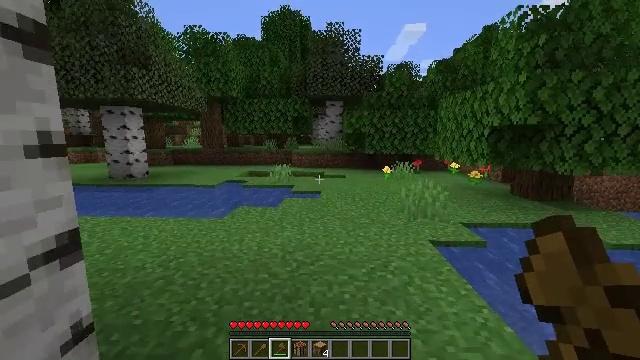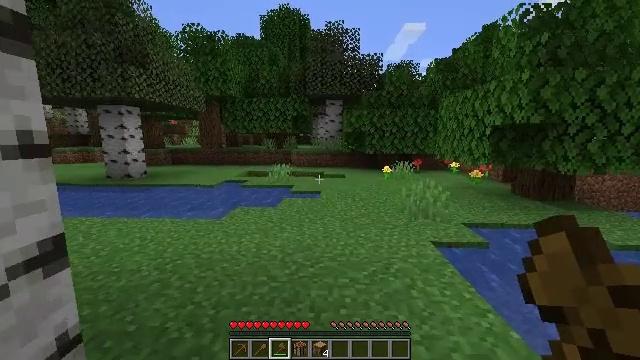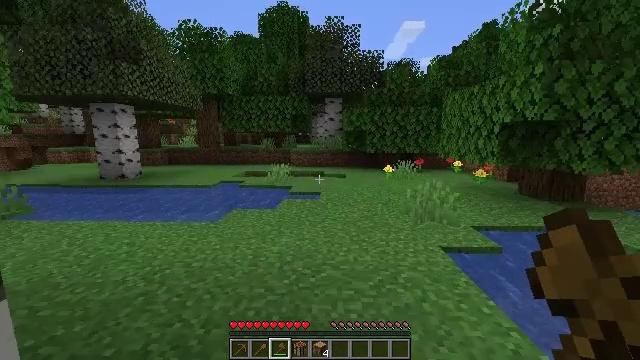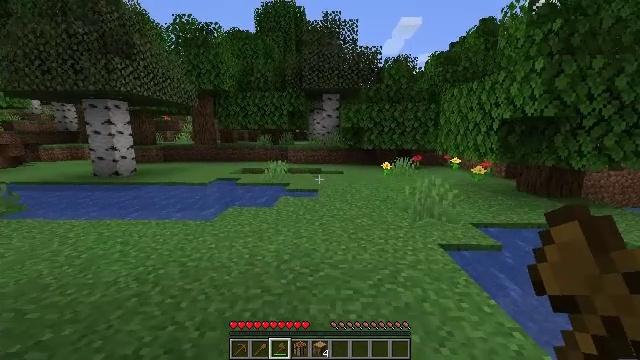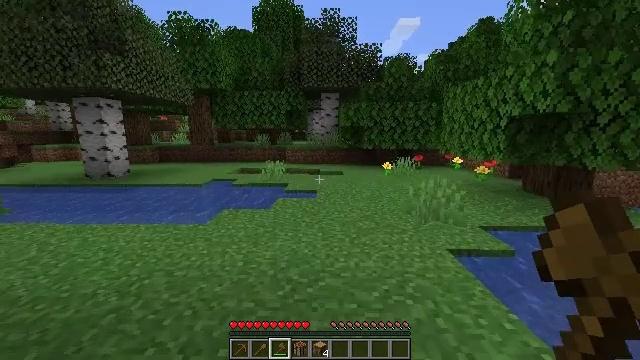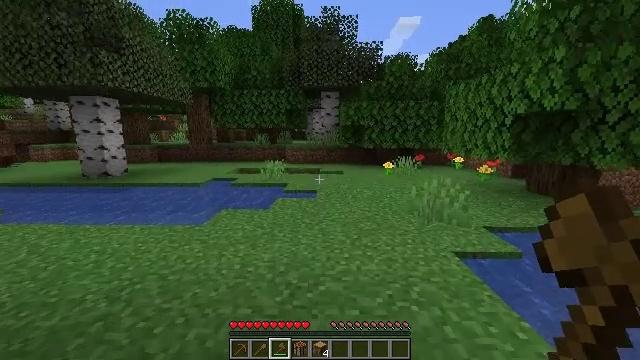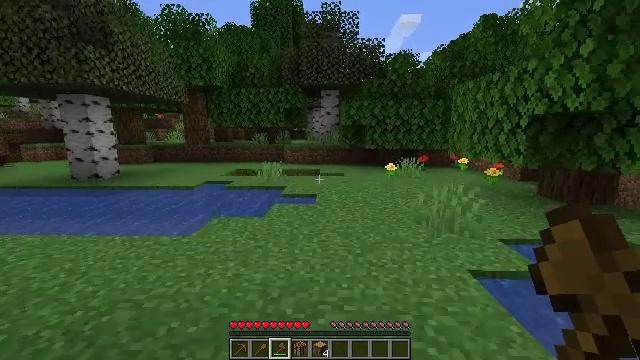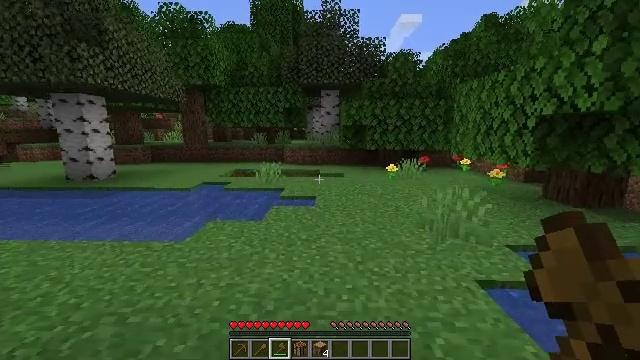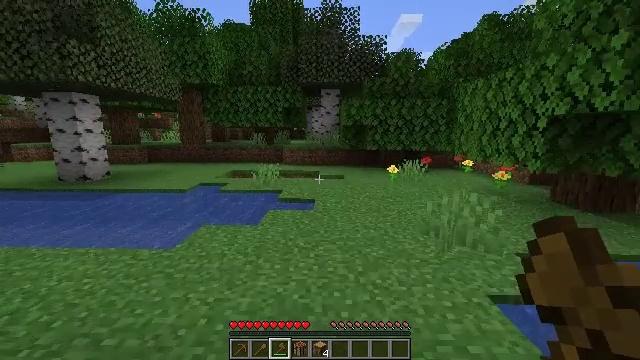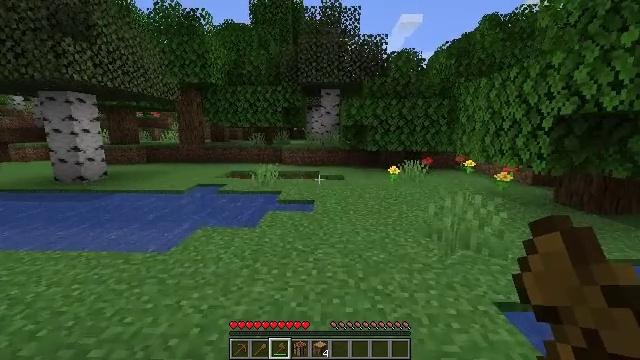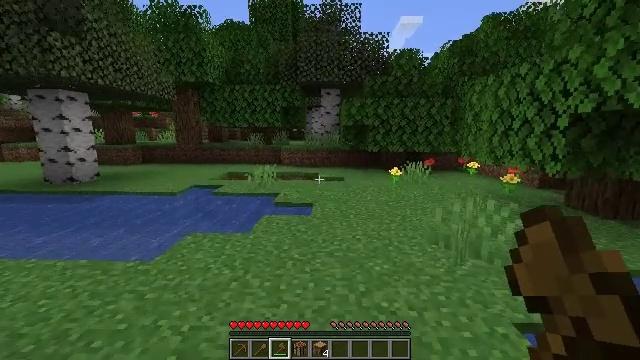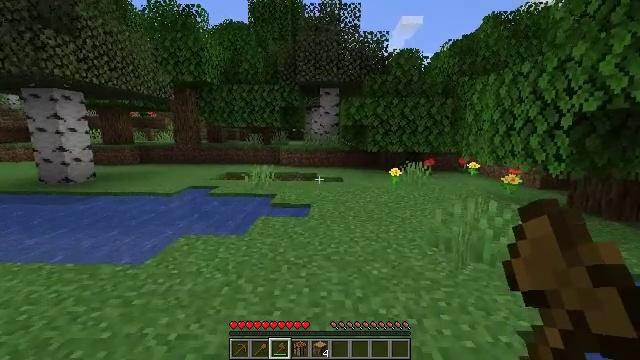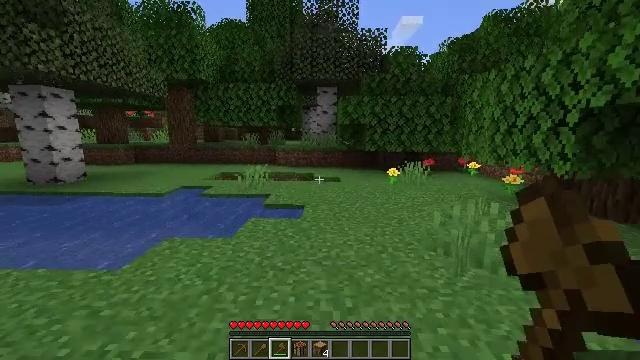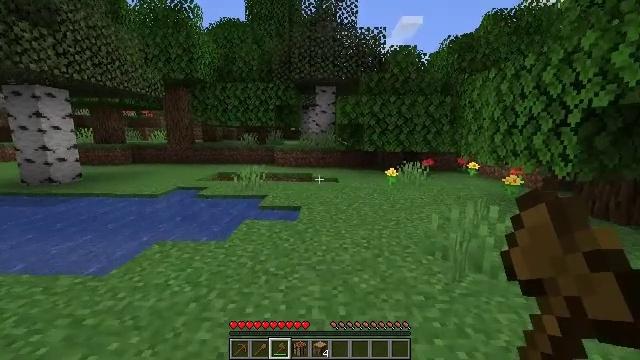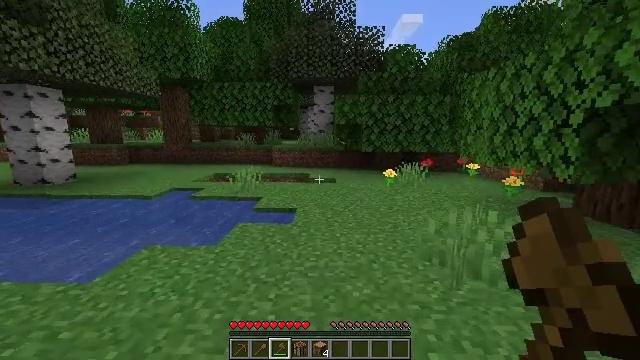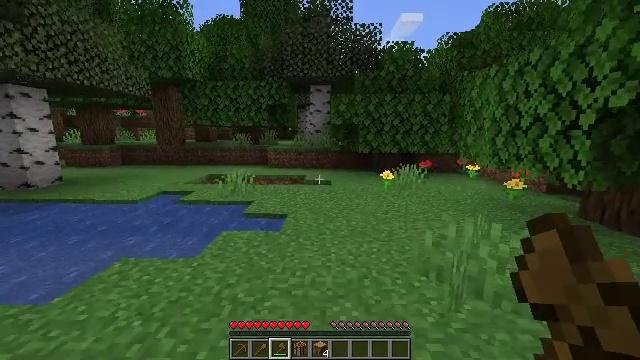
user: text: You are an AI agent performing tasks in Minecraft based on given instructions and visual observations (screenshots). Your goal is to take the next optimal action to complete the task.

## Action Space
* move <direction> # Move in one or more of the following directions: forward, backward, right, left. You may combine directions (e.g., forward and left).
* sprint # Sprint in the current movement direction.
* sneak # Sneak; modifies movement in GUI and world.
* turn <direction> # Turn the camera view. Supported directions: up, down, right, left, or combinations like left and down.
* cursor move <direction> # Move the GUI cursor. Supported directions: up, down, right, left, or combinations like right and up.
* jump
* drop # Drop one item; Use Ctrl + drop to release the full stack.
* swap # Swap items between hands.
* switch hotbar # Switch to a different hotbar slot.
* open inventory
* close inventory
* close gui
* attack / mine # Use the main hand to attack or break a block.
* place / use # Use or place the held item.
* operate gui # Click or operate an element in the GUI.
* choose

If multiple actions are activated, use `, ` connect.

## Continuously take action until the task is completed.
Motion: motion action
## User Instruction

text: Break the tree to get oak logs.
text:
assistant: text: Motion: move forward, attack / mine
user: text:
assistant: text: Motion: move forward, attack / mine
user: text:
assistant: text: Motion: move forward, attack / mine
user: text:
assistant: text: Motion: move forward, attack / mine
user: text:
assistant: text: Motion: move forward, attack / mine
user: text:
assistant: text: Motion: move forward, attack / mine
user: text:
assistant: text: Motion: move forward, attack / mine
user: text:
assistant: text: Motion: move forward, attack / mine
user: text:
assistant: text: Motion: move forward, attack / mine
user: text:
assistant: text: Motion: move forward, attack / mine
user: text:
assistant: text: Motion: move forward and move right, attack / mine
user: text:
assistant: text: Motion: move forward and move right, attack / mine
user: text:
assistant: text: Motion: move forward and move right, attack / mine
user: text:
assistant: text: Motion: move forward and move right, attack / mine
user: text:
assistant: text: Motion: move forward, attack / mine
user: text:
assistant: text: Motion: move forward, attack / mine
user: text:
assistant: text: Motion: move forward, attack / mine
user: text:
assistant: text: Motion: move forward, attack / mine
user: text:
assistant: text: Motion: move forward, attack / mine
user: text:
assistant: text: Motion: move forward, attack / mine
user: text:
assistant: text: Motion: move forward, attack / mine
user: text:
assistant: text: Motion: move forward, attack / mine
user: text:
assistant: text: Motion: move forward, attack / mine
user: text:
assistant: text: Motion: move forward, attack / mine
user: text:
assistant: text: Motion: move forward, attack / mine
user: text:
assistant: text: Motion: move forward, attack / mine
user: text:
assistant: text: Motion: move forward, attack / mine
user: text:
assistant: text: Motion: move forward, turn left, attack / mine
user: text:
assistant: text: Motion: move forward, turn left, attack / mine
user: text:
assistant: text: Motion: move forward, attack / mine